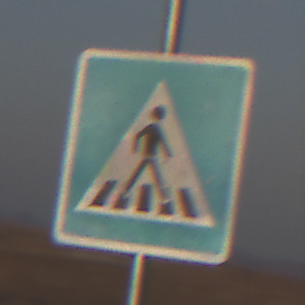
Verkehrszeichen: FussgaengerueberwegLinks
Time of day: SunriseSunset
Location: Outdoor (Nature)
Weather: PartlyCloudy
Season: NotSpecified
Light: Natural